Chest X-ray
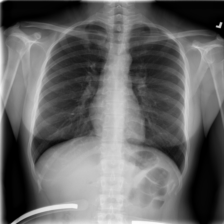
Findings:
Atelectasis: negative
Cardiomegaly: negative
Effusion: negative
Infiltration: negative
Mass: negative
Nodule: negative
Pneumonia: negative
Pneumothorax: negative
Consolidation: negative
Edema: negative
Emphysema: negative
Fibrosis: negative
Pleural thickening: negative
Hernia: negative